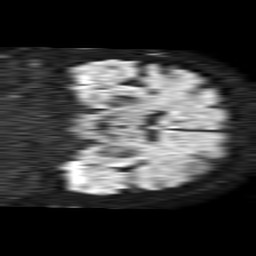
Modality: TRACE
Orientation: coronal
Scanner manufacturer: philips
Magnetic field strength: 1.5 T
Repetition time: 4.6 s
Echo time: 0.08517 s